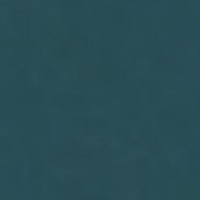
EUNIS habitat code: 14
Species observed at this site:
Sterna hirundo